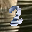
Label: 2